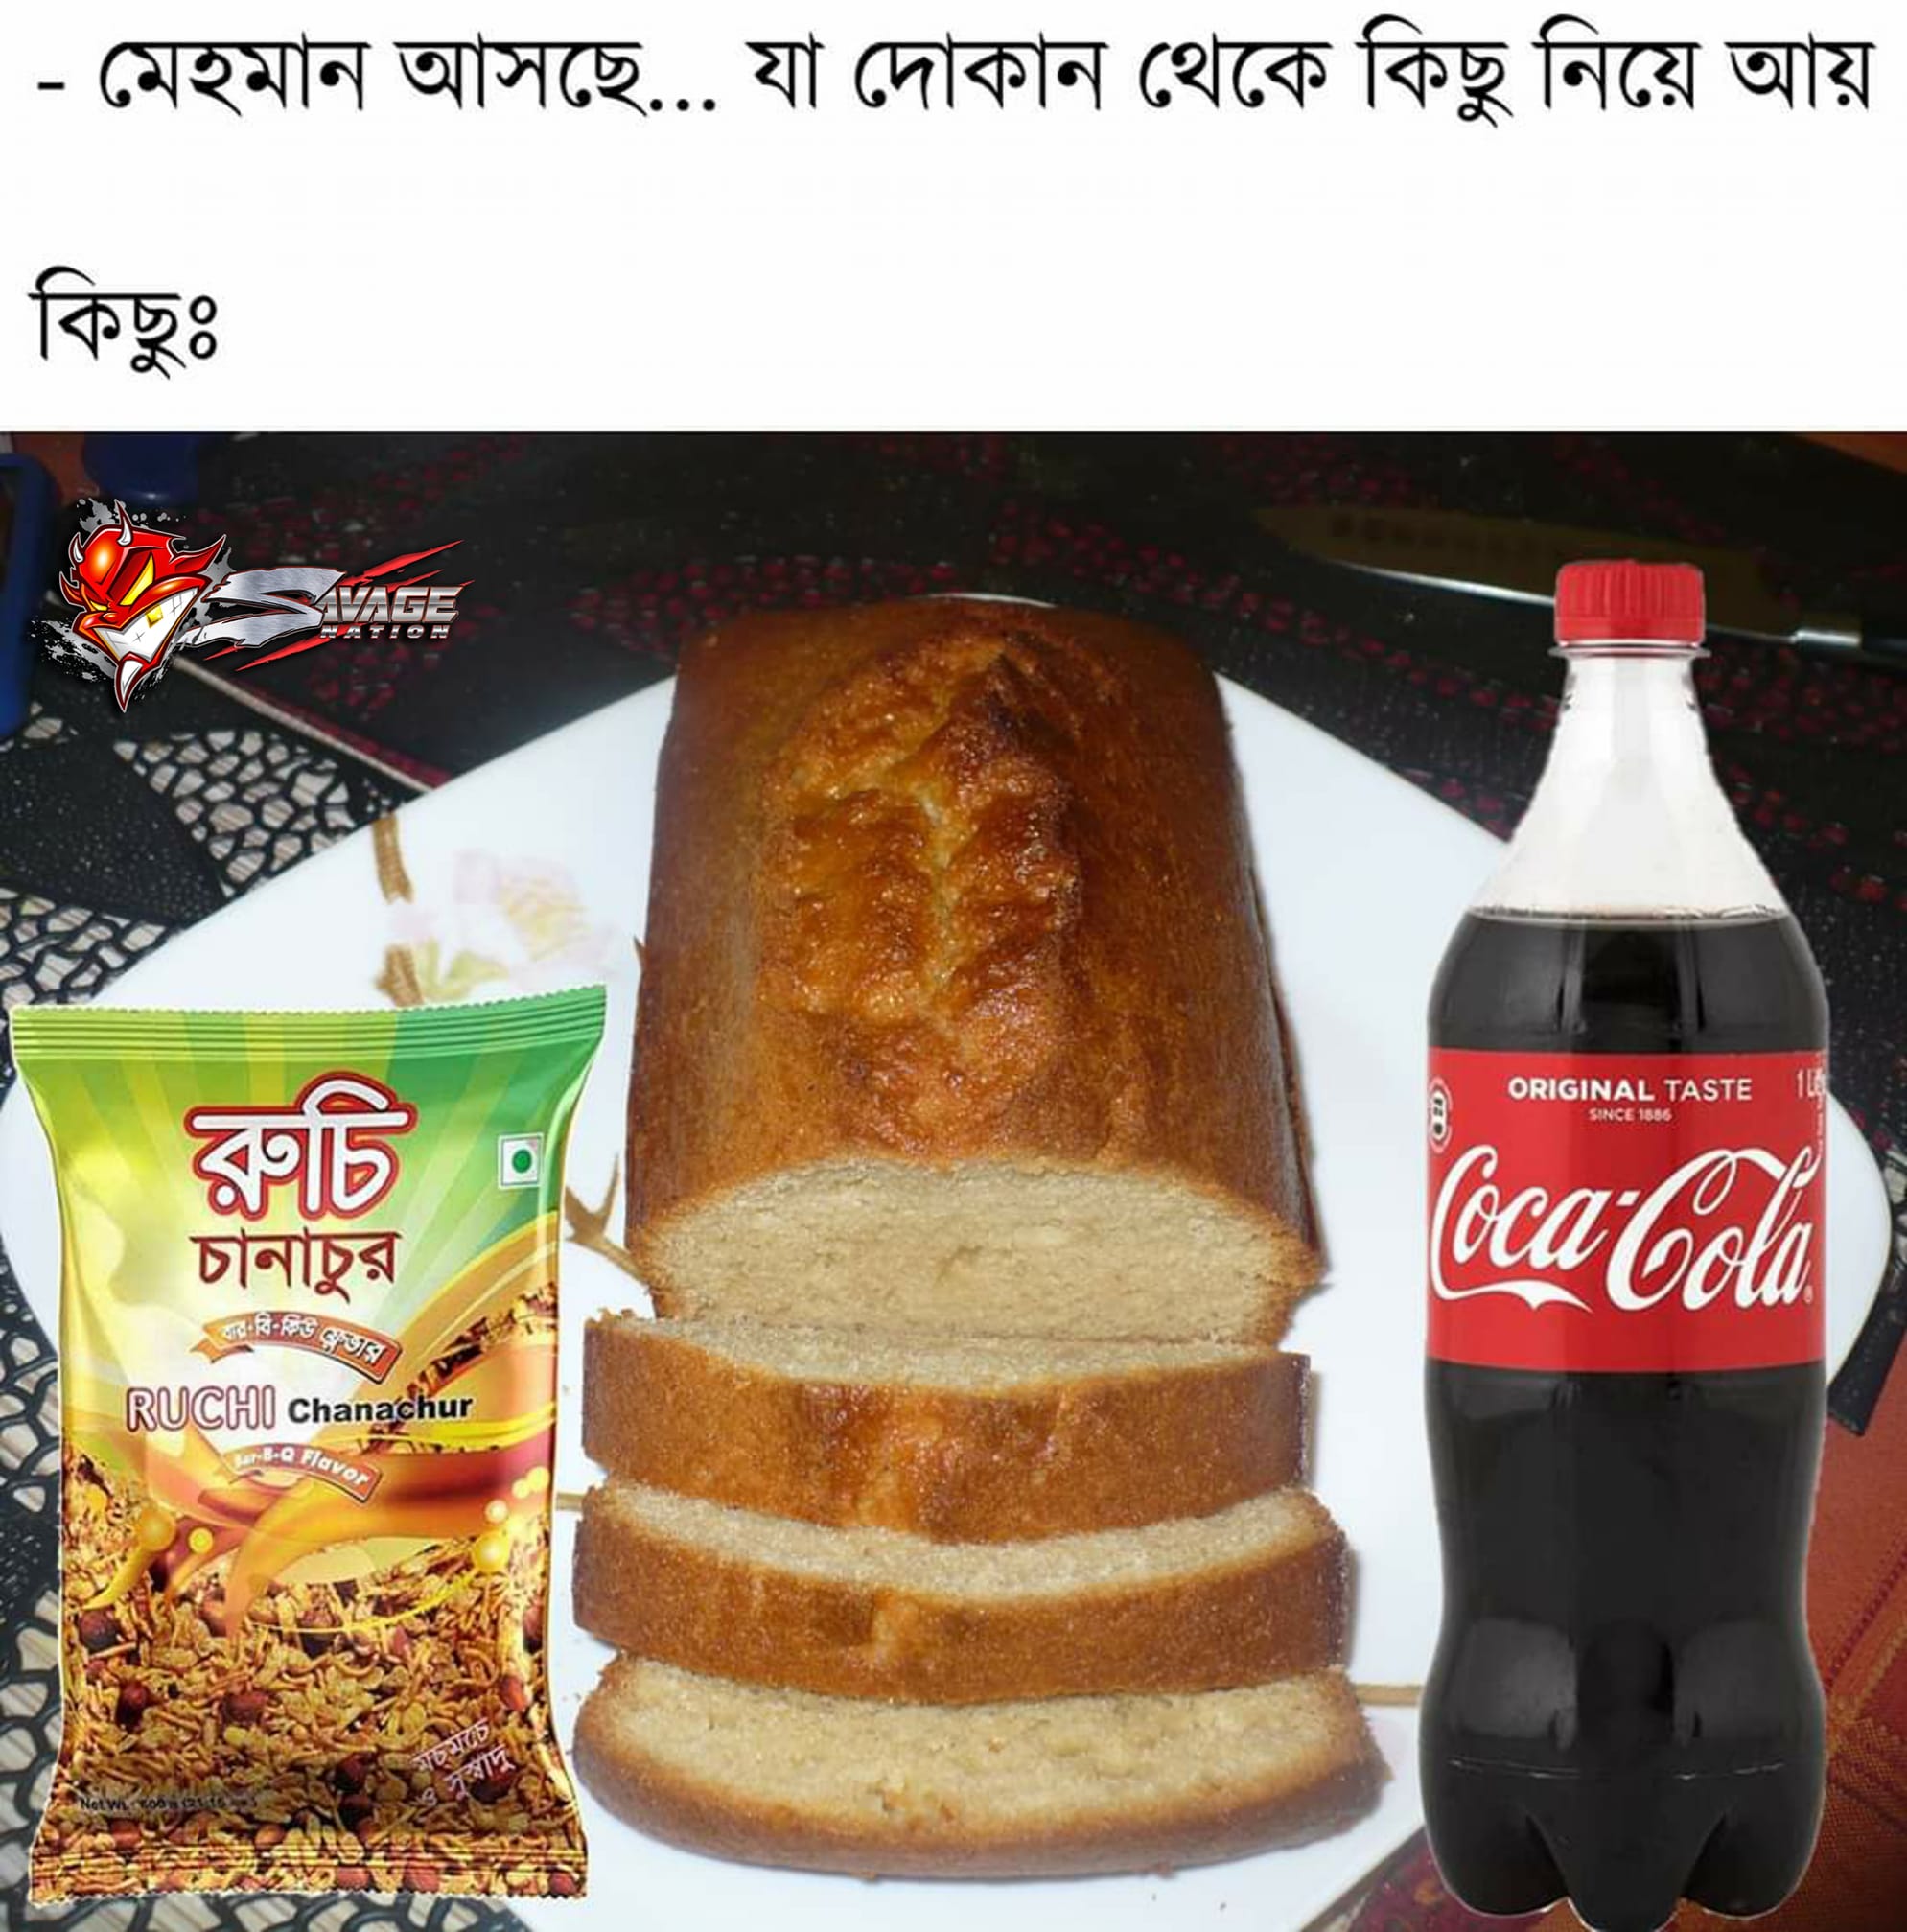
Text: -মেহমান আসছে... যা দোকান থেকে কিছু নিয়ে আয় কিছু :
Label: Non Hate